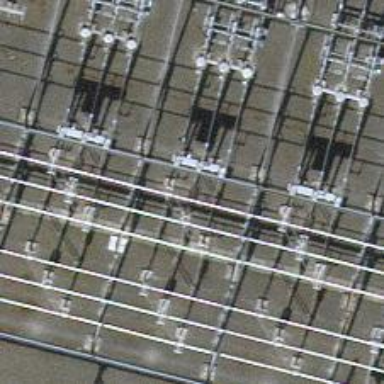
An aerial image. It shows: Power line with 3 cables in bay configuration.